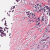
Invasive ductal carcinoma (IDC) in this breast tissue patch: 1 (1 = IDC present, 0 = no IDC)